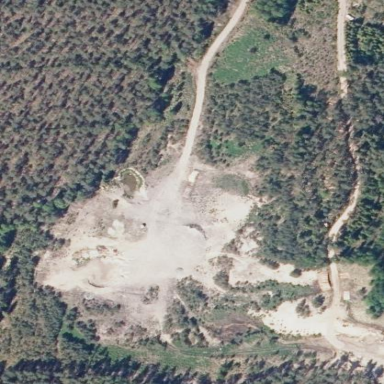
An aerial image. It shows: Quarry area.